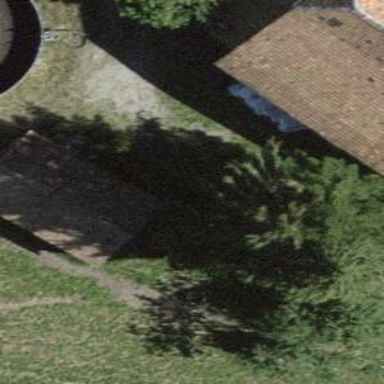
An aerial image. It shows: Barn.